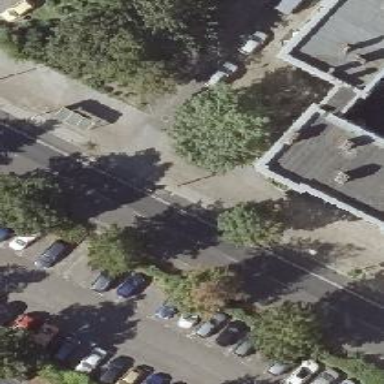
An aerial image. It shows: Unmarked crossing on footway.